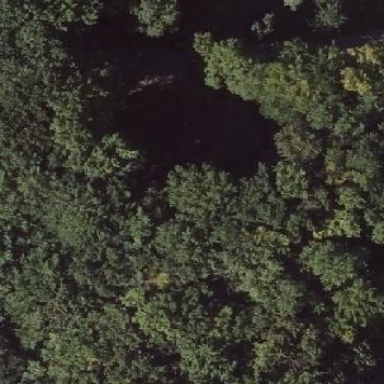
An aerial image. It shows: Mixed leaf woodland.